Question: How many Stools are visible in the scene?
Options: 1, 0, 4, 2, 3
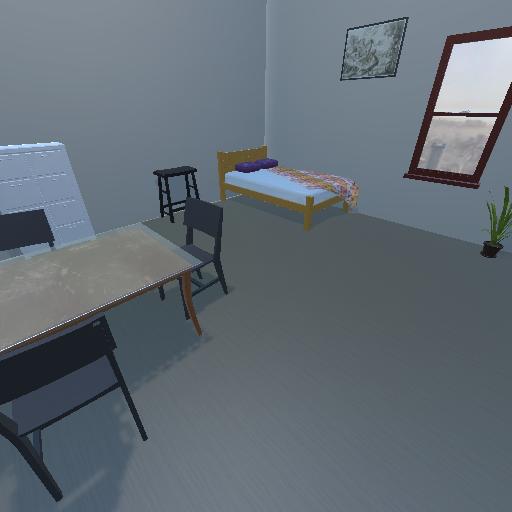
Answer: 1